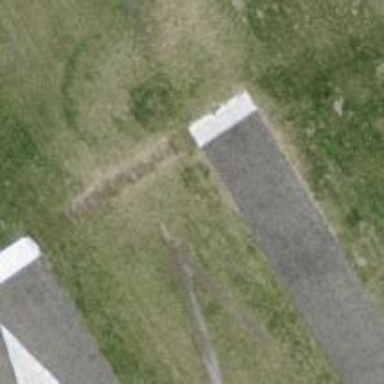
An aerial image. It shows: Taxiway at the airport with asphalt surface.